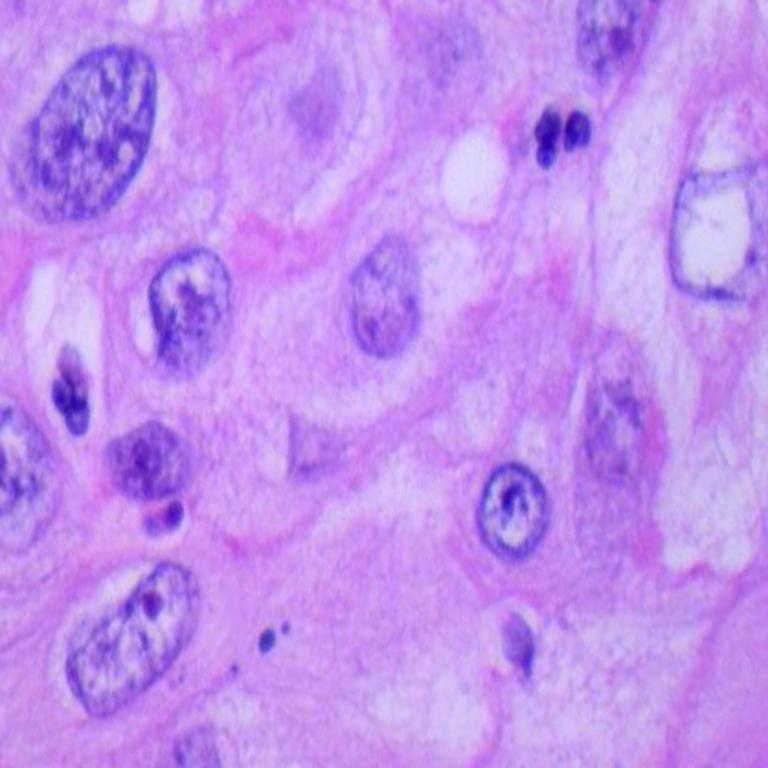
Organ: lung
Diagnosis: squamous carcinomas